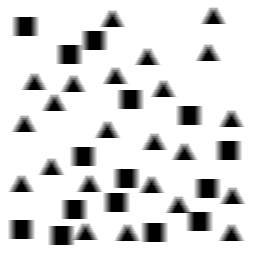
Squares: 15
Triangles: 23
Stars: 0
Total shapes: 38